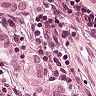
Metastatic tissue present: yes